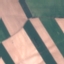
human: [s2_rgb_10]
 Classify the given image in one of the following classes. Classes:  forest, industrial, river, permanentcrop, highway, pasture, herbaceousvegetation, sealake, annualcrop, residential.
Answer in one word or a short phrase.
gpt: AnnualCrop